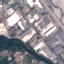
Label: Industrial